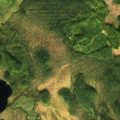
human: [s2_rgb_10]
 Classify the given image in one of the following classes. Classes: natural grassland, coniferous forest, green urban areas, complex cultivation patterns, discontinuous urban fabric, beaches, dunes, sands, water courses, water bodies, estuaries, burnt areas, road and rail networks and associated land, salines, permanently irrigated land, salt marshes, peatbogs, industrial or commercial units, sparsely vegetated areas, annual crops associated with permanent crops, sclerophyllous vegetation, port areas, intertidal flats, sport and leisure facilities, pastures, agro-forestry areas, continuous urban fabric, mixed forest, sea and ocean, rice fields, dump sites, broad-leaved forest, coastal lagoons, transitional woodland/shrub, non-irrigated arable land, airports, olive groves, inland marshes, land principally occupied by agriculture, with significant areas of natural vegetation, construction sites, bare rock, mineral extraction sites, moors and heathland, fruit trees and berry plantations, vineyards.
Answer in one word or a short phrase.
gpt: coniferous forest, transitional woodland/shrub, water bodies